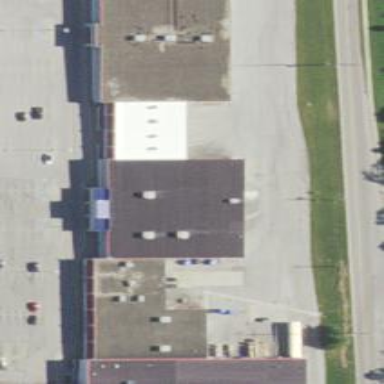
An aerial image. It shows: Commercial building.